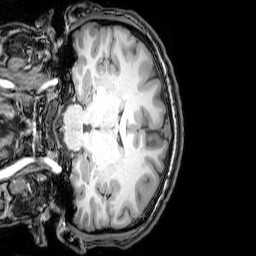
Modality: T1w
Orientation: coronal
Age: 24
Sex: male
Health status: healthy
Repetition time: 0.081 s
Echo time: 0.037 s